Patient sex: F
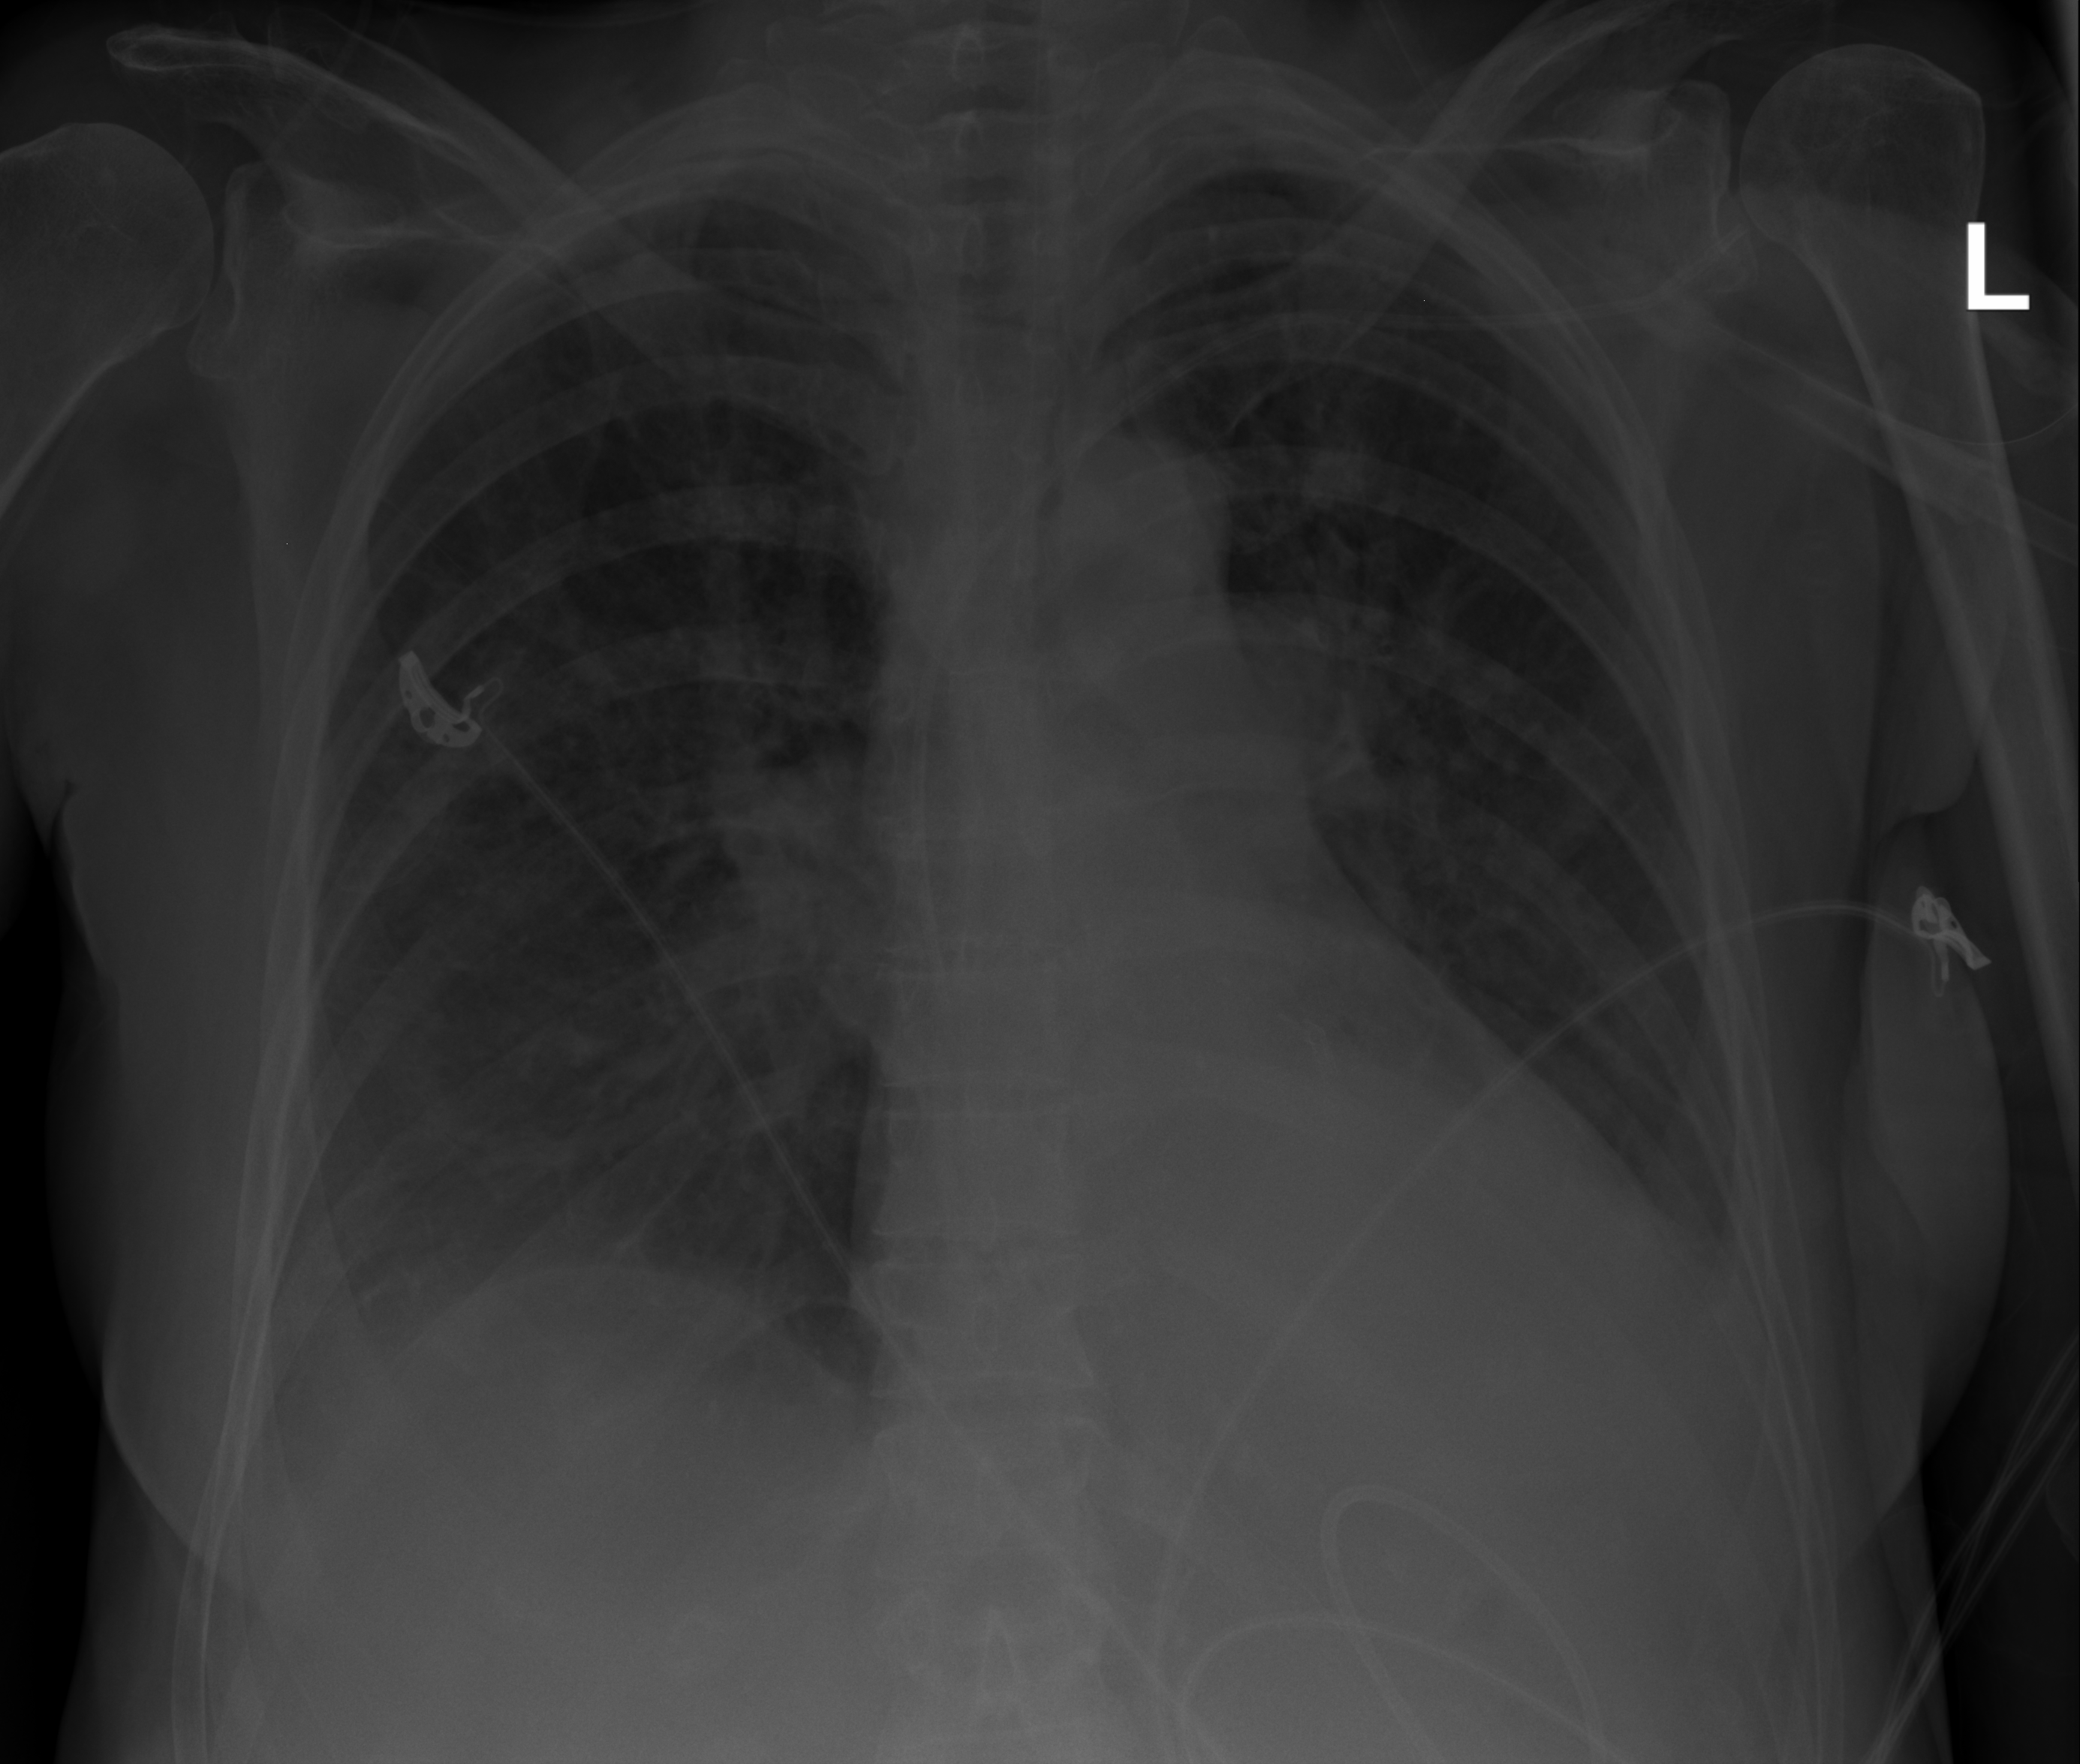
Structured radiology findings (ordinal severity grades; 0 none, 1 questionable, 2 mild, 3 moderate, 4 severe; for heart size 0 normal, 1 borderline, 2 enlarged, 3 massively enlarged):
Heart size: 1
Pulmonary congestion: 2
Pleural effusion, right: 2
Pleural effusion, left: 2
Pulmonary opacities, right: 2
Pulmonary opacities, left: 0
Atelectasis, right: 2
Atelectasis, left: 2